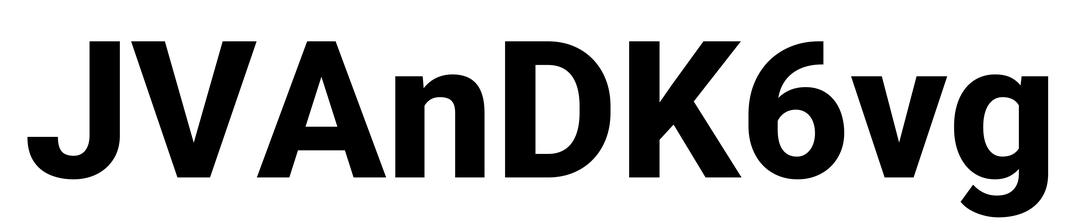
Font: Roboto_ExtraBold